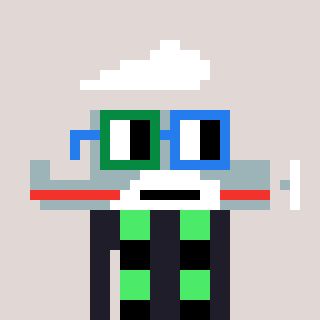
a pixel art character with square green and blue glasses, a plane-shaped head and a grayscale-colored body on a warm background